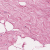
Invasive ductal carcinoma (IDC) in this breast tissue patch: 0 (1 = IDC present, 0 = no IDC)